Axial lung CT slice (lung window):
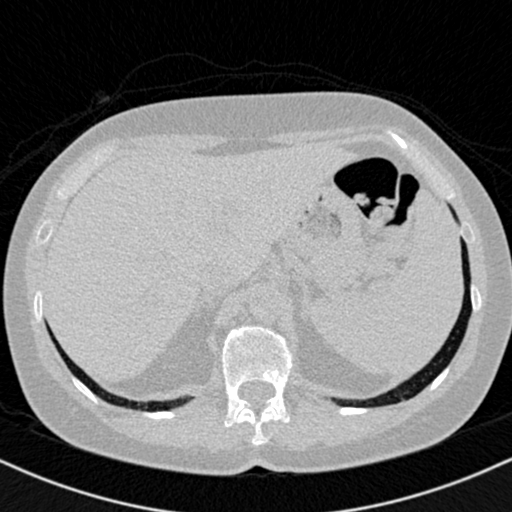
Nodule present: no